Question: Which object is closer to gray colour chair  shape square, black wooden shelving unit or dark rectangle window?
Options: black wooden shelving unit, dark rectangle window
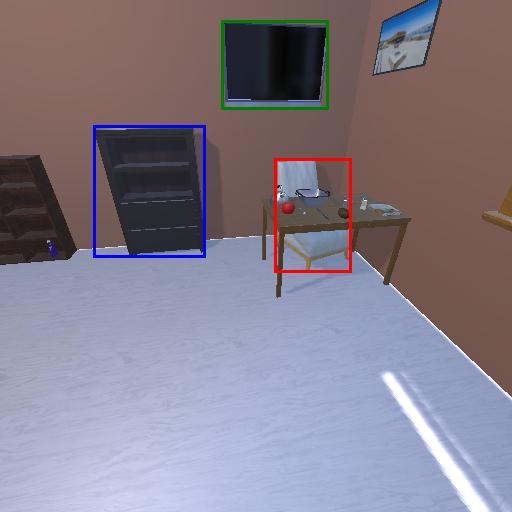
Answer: black wooden shelving unit